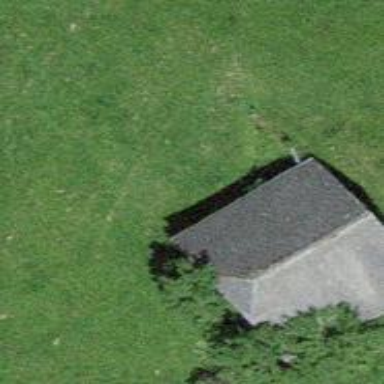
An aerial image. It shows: Rural barn.